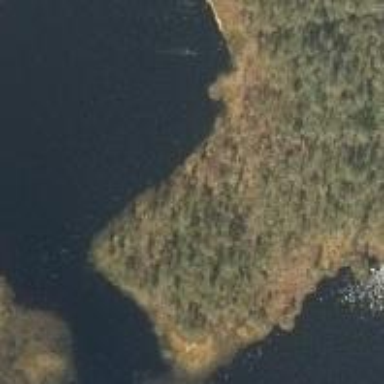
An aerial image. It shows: Lake with natural water.